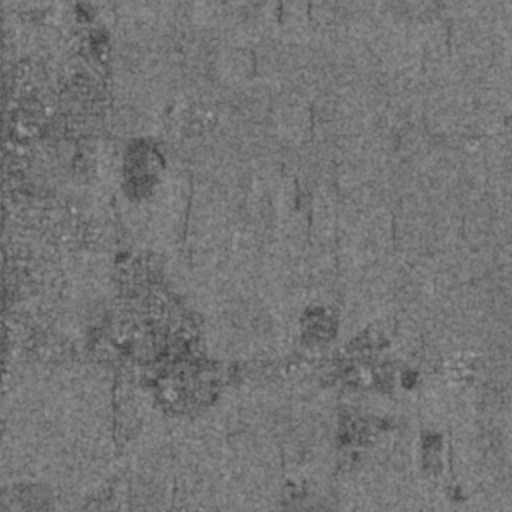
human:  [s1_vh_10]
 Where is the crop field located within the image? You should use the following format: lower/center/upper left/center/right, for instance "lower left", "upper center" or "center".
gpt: The crop field is located in the lower left of the image.
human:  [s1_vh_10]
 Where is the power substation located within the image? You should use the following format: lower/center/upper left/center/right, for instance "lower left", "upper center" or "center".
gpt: The power substation is located in the center left of the image.
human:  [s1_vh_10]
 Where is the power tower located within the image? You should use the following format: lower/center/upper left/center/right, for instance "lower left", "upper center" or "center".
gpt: The power tower is located in the upper right of the image.
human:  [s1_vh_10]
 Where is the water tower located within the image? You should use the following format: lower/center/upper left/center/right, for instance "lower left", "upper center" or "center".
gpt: The water tower is located in the lower left of the image.
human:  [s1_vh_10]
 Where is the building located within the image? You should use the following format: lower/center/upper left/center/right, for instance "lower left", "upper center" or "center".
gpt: The building is located in the upper left of the image.
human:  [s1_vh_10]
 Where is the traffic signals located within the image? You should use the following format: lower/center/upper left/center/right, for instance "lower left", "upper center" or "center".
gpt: The traffic signals is located in the upper left of the image.
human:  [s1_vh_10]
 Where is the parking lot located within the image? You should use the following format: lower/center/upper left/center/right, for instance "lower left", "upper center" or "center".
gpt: There is no parking lot in the image.

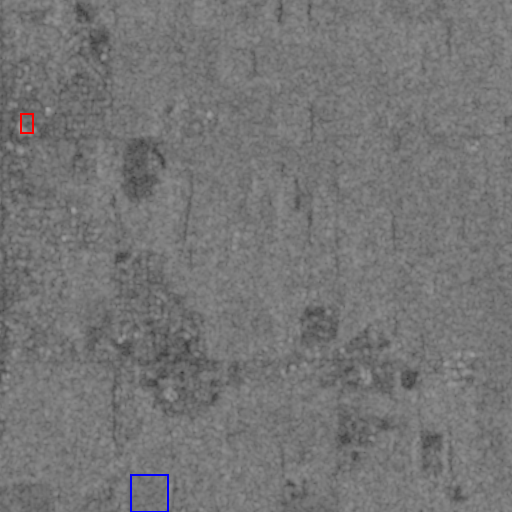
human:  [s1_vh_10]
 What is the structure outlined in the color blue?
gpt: The structure outlined in blue is a crop field.
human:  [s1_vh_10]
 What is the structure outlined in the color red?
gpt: The structure outlined in red is a building.
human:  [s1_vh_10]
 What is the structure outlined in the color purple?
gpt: There is no purple outline.